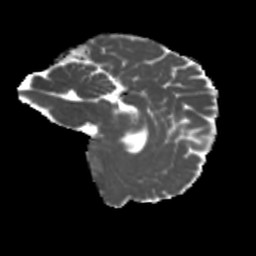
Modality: MD
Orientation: sagittal
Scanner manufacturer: siemens
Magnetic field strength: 3 T
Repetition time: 4 s
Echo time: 0.0594 s